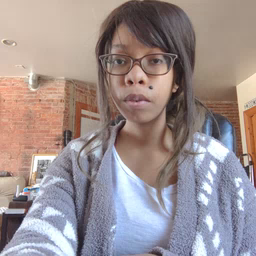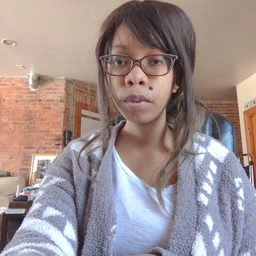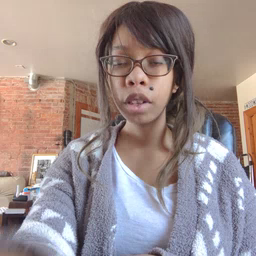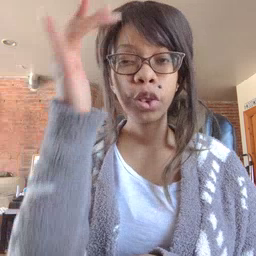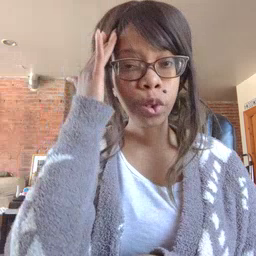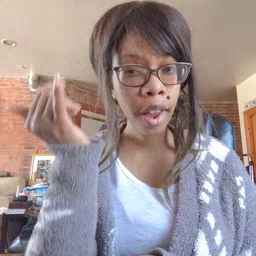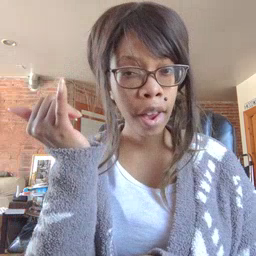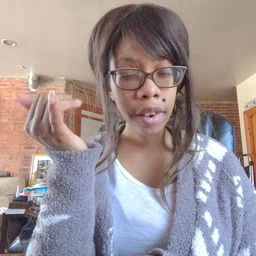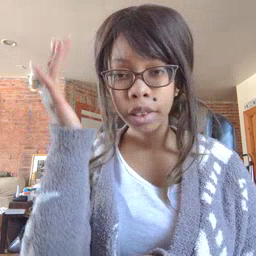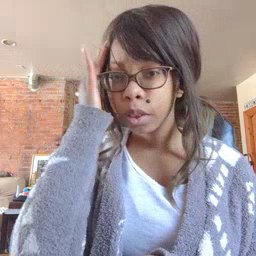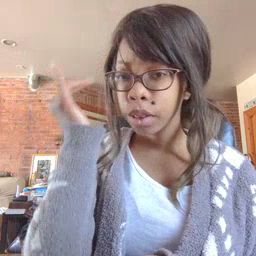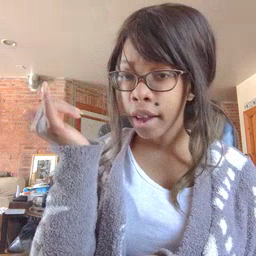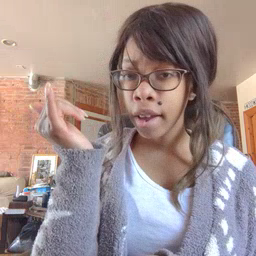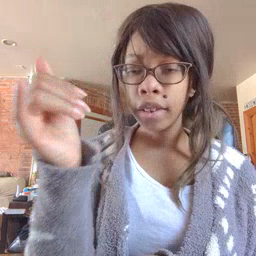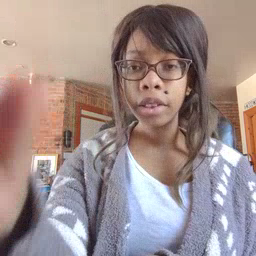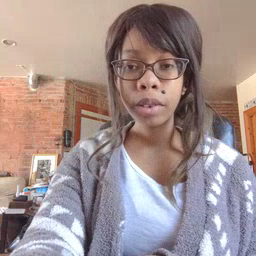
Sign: why